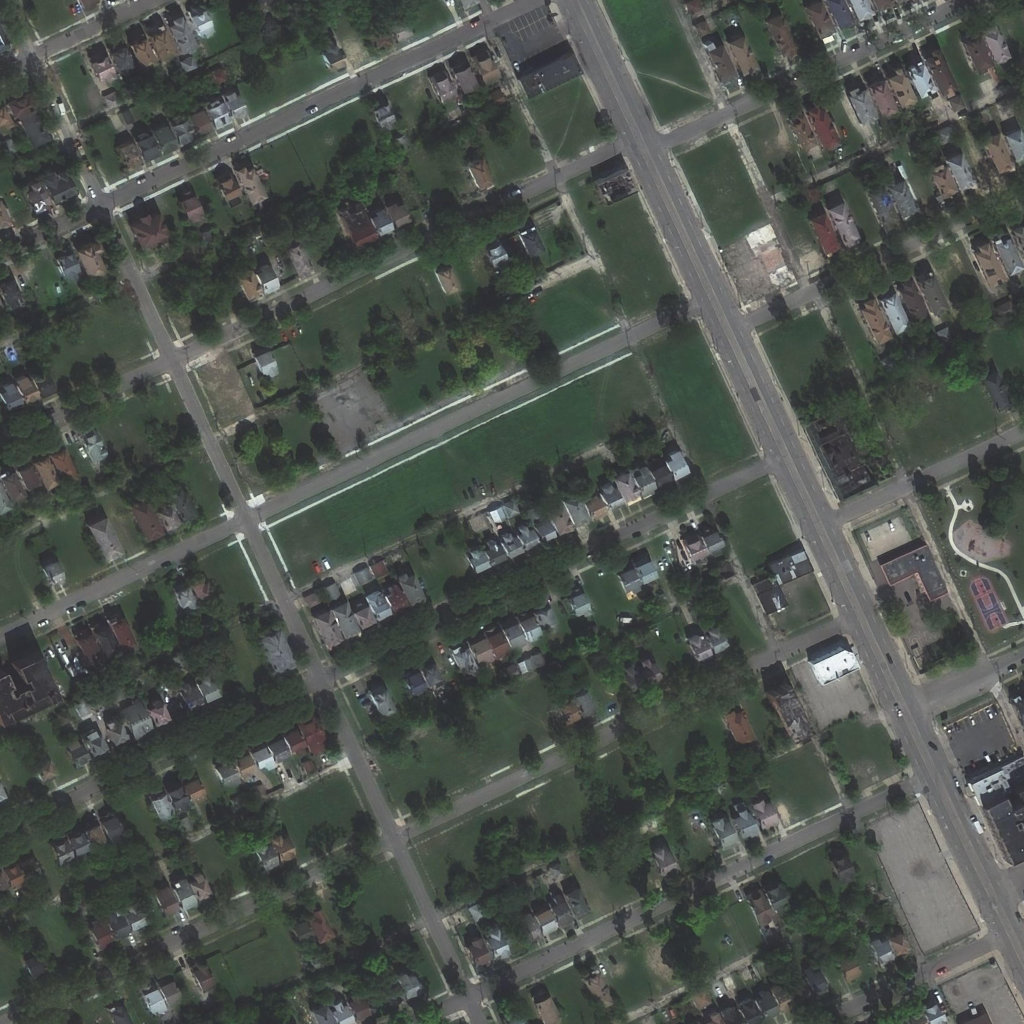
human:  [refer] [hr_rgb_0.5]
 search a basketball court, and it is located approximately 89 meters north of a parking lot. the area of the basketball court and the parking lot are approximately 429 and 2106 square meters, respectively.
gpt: <box>[[93, 55, 99, 62, 0]]</box>